Field crop: maize
Growth stage: 2
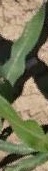
Species: maize